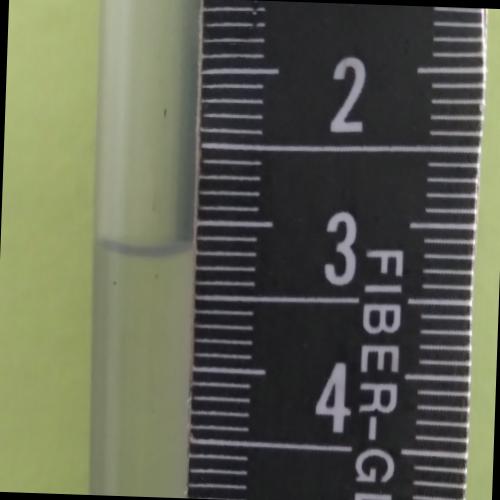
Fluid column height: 3.2 cm